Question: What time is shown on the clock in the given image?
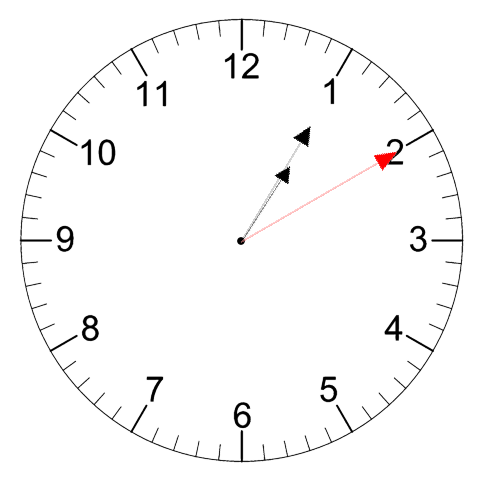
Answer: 01:05:10